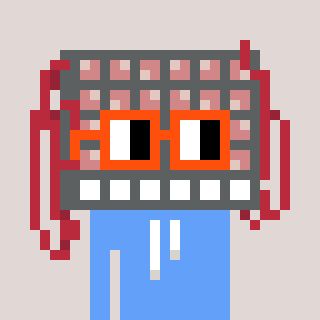
a pixel art character with square orange glasses, a turing-shaped head and a blue-colored body on a warm background